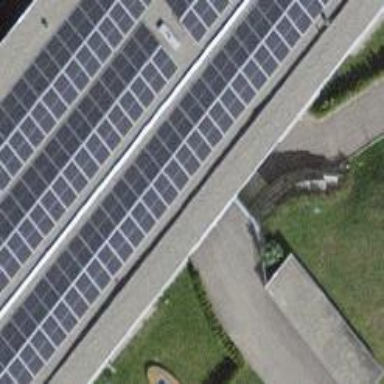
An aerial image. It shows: Solar power generator.